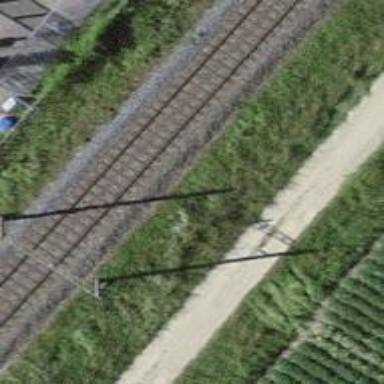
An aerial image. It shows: Single-track railway with electrified contact lines.